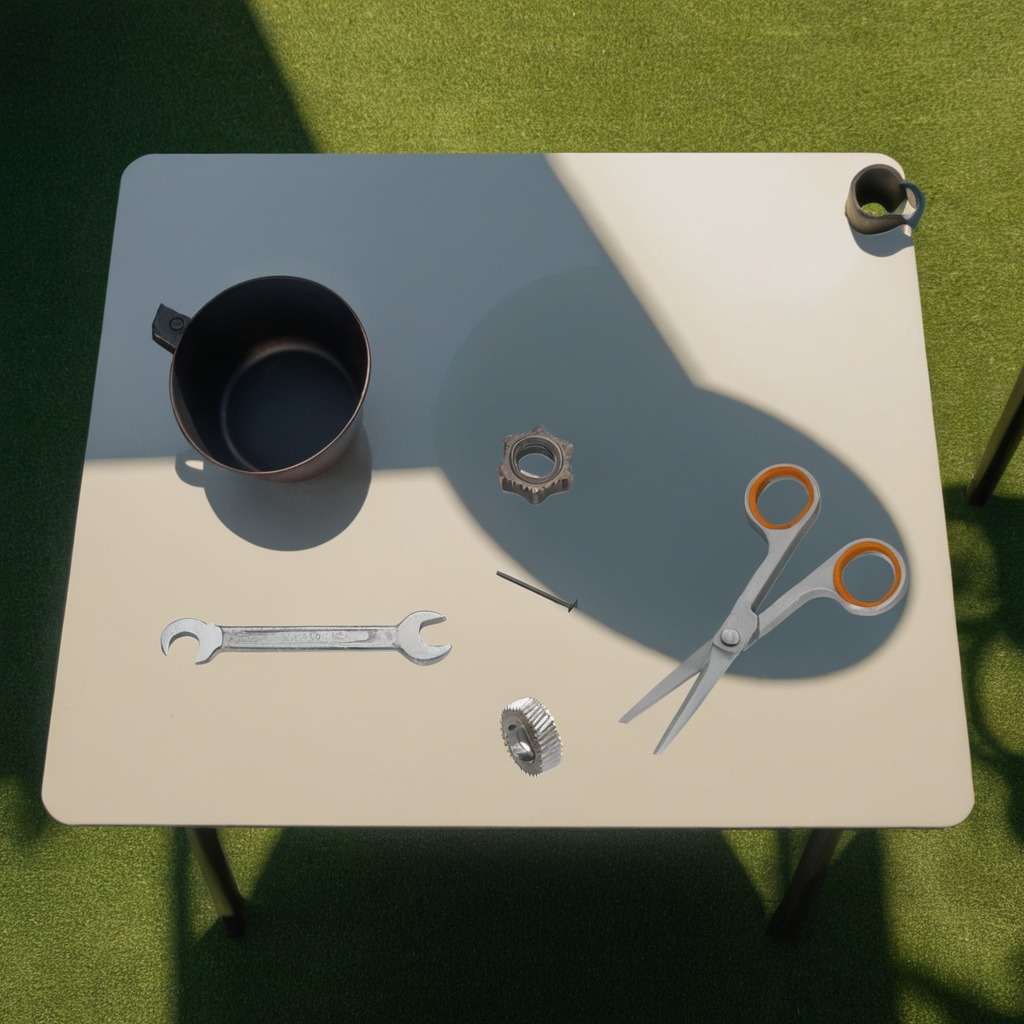
A steel gear with teeth, an iron nail, a metal nut, a pair of scissors, and a wrench are lying on the textured surface.